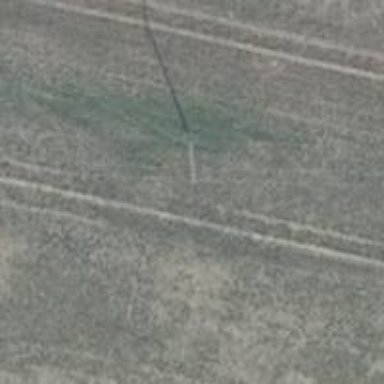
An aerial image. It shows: Power pole.